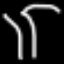
Label: palm tree